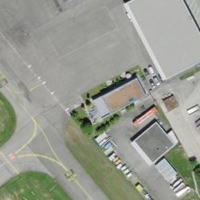
EUNIS habitat code: 57
Species observed at this site:
Prunus padus